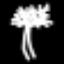
Label: palm tree